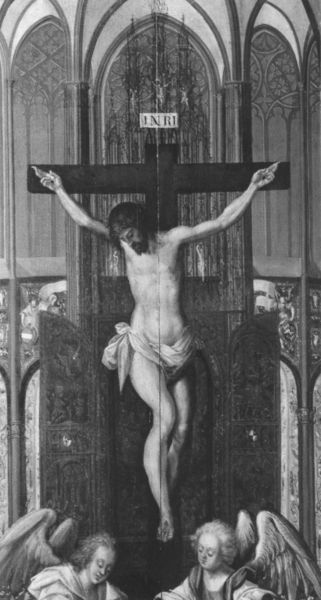
Titel: Messe des hl. Martin
Künstler: Georg Kunz
Institution: Stift Zwettl, Prälatur
Schlagwörter: flügel, gott, haut, nackt, fenster, finger, holz, säulen, leiche, tod, tot, hände, kirche, gotik, engel, füße, enge, nagel, bögen, gewölbe, lendentuch, kreuz, altar, gotisch, spitzbogen, spitzbögen, christus, jesus, kreuzigung, leichnam, mittelalter, chor, sakralbau, maßwerk, tabernakel, gesprenge, schnitzaltar, flügelaltar, triptychon, inri, kirche#, mahle